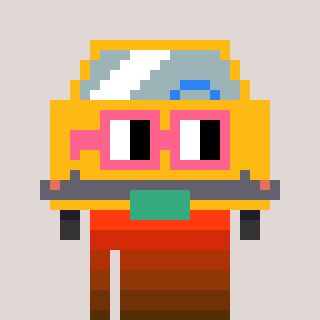
a pixel art character with square pink glasses, a taxi-shaped head and a redpinkish-colored body on a warm background